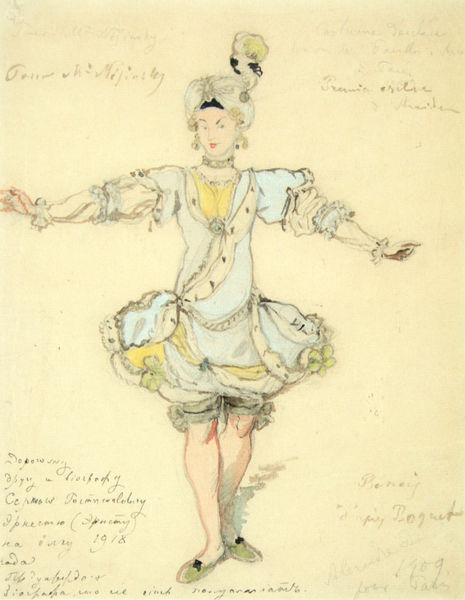
Titel: Kostümentwurf für den Sklaven von Armide im Ballett "Le Pavillon d'Armide"
Künstler: Alexandre Benois
Standort: St. Petersburg
Institution: Staatliches Museum Theater und Musik
Schlagwörter: blau, feder, mann, schatten, aquarell, gelb, grün, bunt, grau, hut, kleid, kreide, licht, schmuck, schwarz, zeichnung, haube, rock, tanz, hose, mütze, arme, barock, ärmel, figur, kostüm, ohrringe, bühne, tänzerin, puffärmel, rosa, beine, federbusch, farbig, schrift, modell, ballerina, ballett, haltung, schuhe, rüschen, knie, schauspiel, text, beschriftung, koloriert, zeilen, postkarte, schauspieler, turban, tänzer, handschrift, buntstift, stifte, bose, beinkleid, kostúm, ohrringer